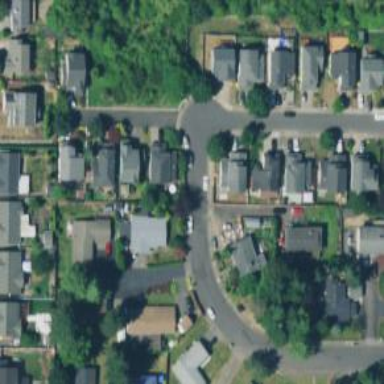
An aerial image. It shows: Residential area consisting of single-family homes.